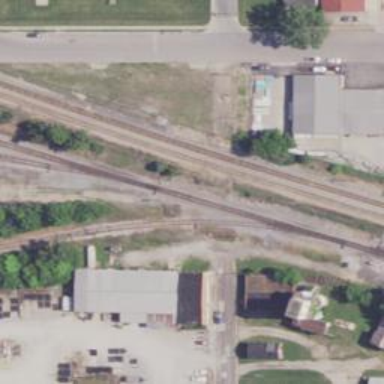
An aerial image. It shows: Railway track.